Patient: sex M, age 62
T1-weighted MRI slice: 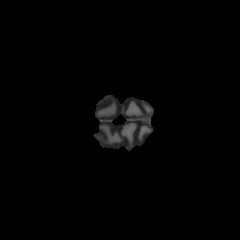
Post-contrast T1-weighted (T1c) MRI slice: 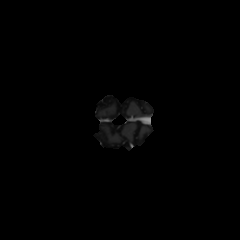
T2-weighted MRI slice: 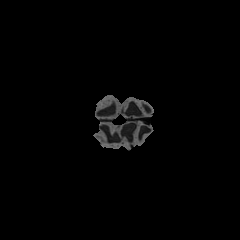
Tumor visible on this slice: no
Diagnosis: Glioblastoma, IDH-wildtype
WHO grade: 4